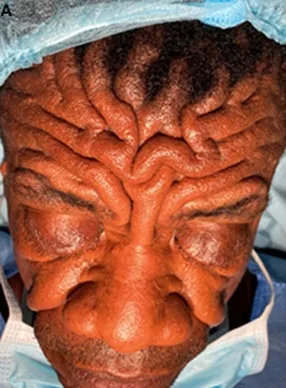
Marked furrowing of the forehead and thickening of the skin.
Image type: medical_photograph (other_medical_photograph)